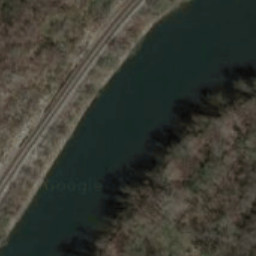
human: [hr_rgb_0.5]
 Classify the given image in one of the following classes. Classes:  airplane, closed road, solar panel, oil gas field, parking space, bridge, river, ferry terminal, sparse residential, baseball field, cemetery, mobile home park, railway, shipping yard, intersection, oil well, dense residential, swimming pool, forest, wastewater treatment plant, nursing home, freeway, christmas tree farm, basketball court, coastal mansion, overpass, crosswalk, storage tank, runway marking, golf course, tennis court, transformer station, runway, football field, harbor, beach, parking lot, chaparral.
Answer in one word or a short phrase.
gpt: river